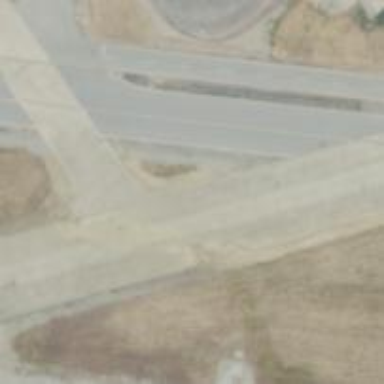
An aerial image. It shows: View of taxiway at the airport.